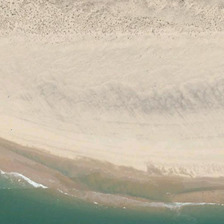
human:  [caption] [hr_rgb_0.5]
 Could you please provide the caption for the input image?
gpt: a piece of yellow beach is near blue ocean .

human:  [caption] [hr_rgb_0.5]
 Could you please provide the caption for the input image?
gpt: a piece of yellow beach is near blue ocean .

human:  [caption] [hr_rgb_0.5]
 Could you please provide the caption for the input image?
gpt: a piece of yellow beach is near blue ocean .

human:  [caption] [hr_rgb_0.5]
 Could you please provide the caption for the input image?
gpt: a piece of yellow beach is near blue ocean .

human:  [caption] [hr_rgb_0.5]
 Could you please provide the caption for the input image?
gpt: a piece of yellow beach is near blue ocean .